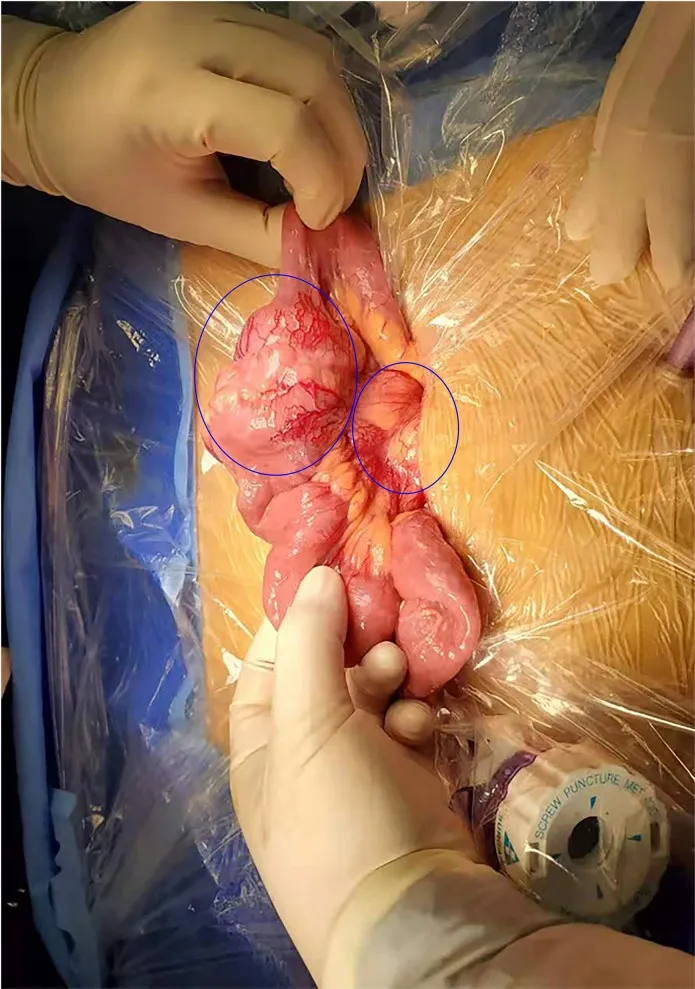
Surgical findings. Enlarged lymph nodes were identified in the root of the mesentery in addition to the mass tumor in the small intestine.
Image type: medical_photograph (other_medical_photograph)